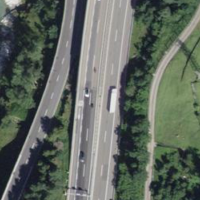
EUNIS habitat code: 57
Species observed at this site:
Equisetum sylvaticum
Ptyonoprogne rupestris